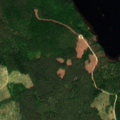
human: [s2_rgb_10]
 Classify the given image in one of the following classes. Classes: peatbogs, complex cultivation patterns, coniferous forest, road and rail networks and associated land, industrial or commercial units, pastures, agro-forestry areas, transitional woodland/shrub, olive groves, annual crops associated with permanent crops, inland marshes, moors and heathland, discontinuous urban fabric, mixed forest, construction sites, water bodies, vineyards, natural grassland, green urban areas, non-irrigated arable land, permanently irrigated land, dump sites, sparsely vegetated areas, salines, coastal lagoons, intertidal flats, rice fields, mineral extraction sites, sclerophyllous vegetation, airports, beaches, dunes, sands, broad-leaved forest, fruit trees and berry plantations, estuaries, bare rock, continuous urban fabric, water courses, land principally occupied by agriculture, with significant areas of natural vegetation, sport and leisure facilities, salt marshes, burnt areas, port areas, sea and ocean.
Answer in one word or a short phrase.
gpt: coniferous forest, mixed forest, transitional woodland/shrub, water bodies